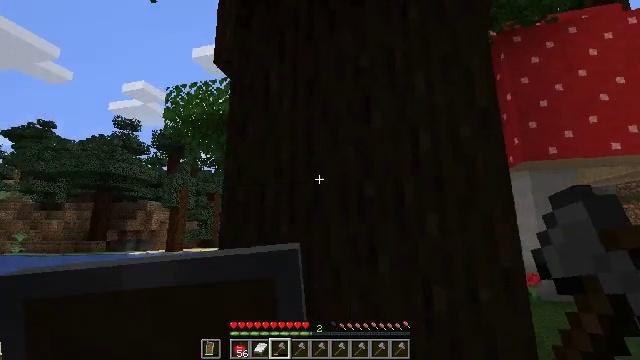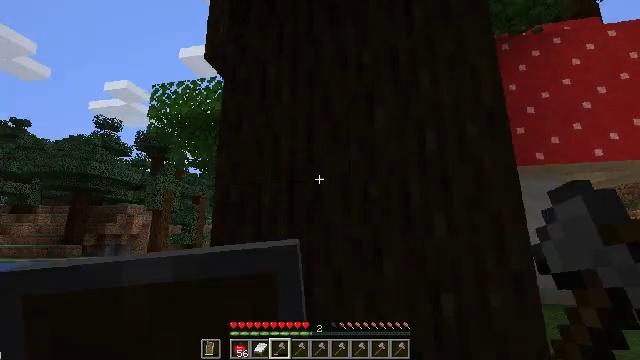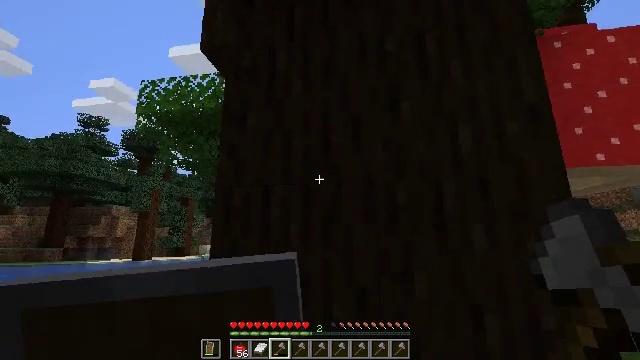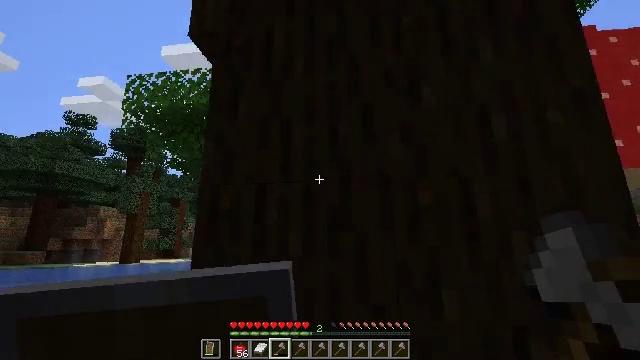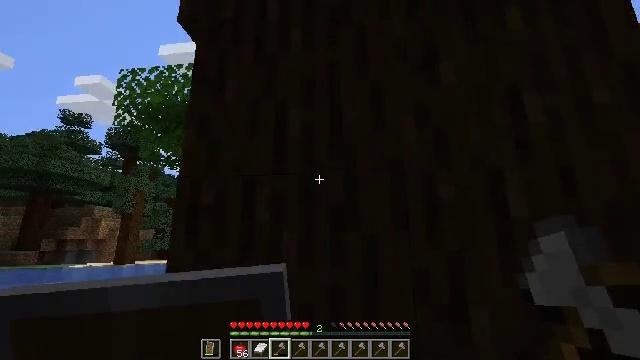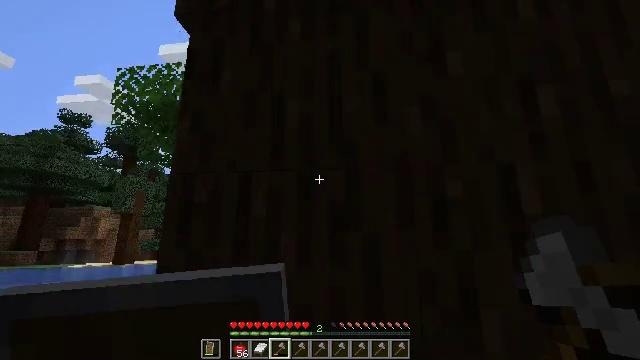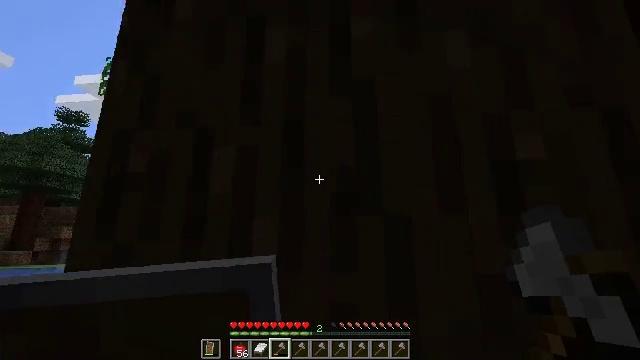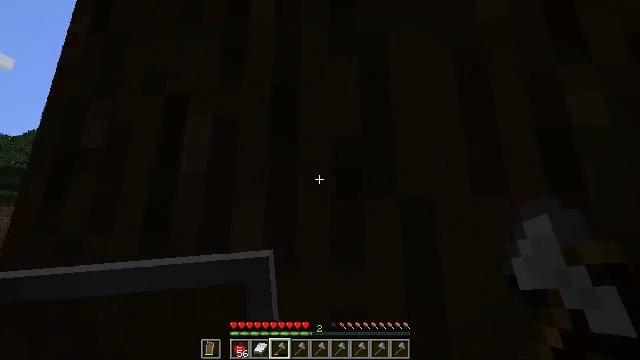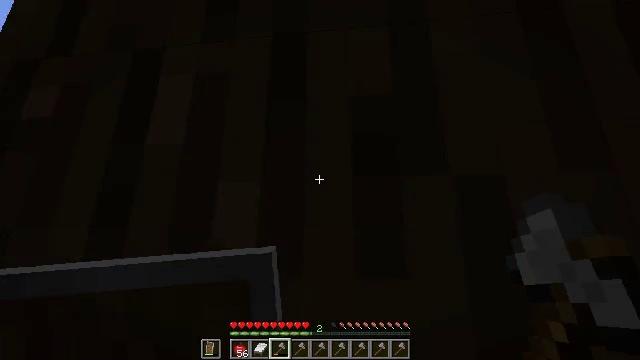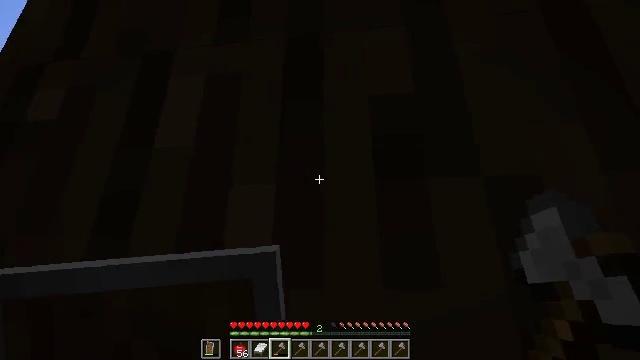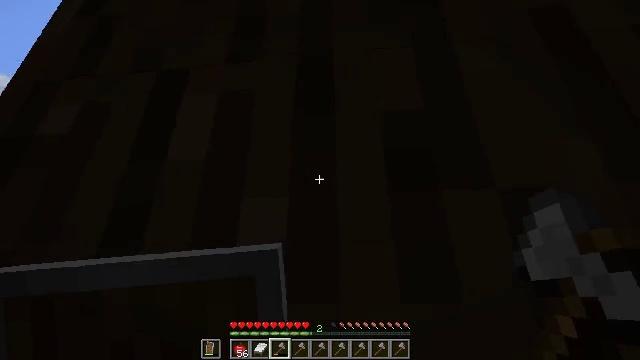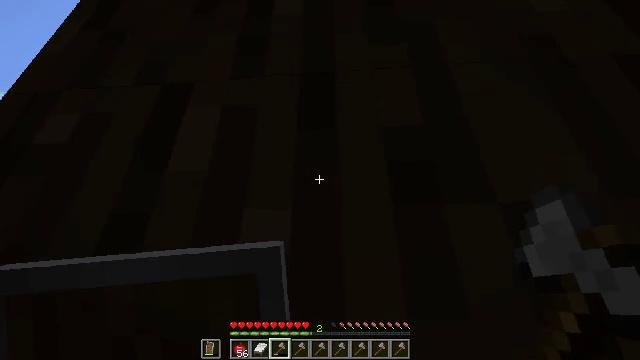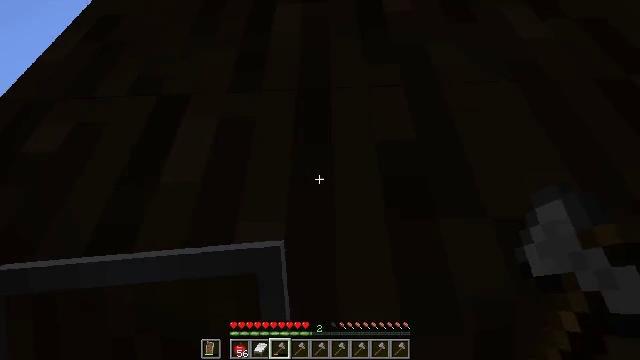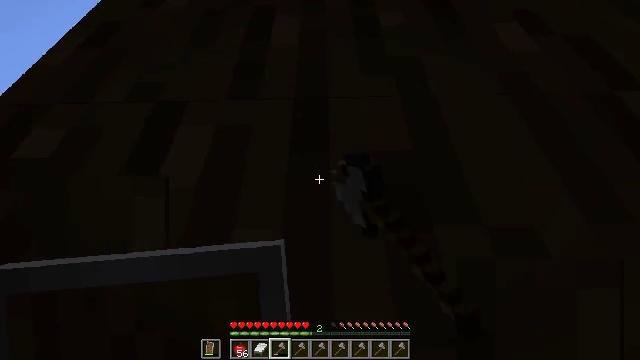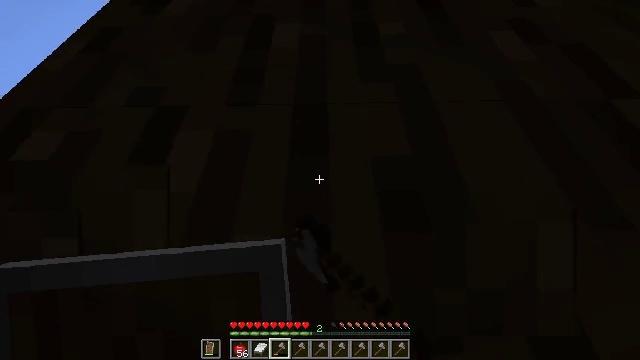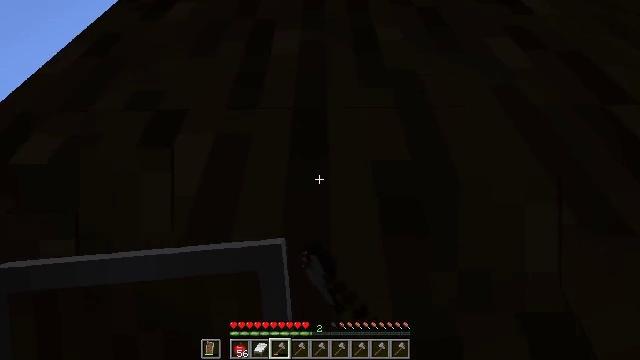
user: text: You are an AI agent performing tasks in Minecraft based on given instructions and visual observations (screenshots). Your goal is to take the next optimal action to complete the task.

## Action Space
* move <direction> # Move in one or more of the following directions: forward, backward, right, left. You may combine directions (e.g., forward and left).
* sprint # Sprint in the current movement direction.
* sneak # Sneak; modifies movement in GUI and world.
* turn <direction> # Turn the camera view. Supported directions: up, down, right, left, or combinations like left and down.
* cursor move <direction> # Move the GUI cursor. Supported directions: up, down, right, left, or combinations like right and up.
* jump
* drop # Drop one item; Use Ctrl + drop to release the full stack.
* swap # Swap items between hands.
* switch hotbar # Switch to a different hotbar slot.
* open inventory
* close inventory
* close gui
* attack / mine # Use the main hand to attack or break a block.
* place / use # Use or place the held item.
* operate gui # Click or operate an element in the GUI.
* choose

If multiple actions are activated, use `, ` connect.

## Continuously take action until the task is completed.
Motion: motion action
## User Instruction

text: Harvest dark oak log for resources.
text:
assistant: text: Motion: move forward and move left, turn right and up
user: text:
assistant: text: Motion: move forward, turn right
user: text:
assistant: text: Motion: move forward, turn right
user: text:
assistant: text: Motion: move forward
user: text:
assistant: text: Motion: move forward
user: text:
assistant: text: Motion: move forward
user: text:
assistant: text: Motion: move forward
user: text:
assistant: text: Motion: move forward, turn up
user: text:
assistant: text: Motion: turn up
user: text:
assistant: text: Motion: turn up
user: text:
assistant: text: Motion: turn right and up
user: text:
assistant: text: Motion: turn right and up, attack / mine
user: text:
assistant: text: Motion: turn right and up, attack / mine
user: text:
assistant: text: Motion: turn up, attack / mine
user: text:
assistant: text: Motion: turn up, attack / mine
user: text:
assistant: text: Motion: turn up, attack / mine
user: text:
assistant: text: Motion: attack / mine
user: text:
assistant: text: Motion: attack / mine
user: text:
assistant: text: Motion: attack / mine
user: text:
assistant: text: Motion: attack / mine
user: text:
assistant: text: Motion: attack / mine
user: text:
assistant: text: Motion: attack / mine
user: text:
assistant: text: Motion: attack / mine
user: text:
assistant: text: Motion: attack / mine
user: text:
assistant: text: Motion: attack / mine
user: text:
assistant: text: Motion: attack / mine
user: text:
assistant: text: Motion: attack / mine
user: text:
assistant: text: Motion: attack / mine
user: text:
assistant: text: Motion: attack / mine
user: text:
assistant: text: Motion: attack / mine